Field crop: tomato
Growth stage: 1
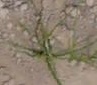
Species: cyperus